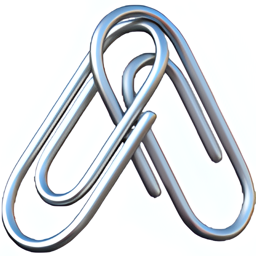
Name: linked paperclips
Emoji: 🖇
Group: Objects
Sub-group: office